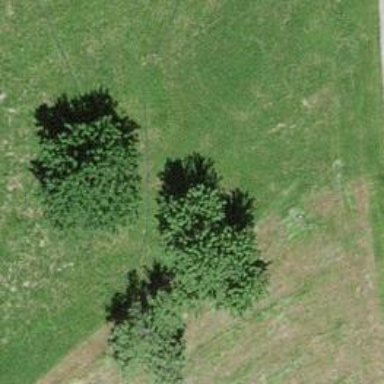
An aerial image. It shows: Single tag "natural: tree."